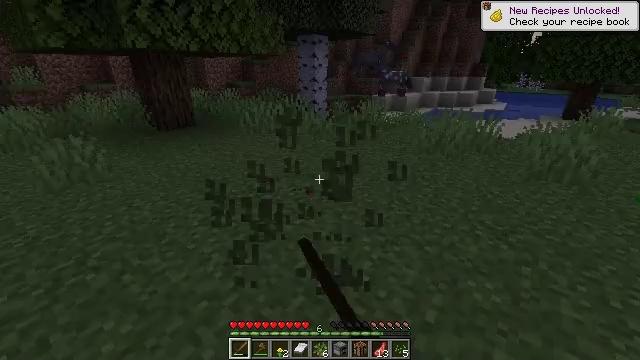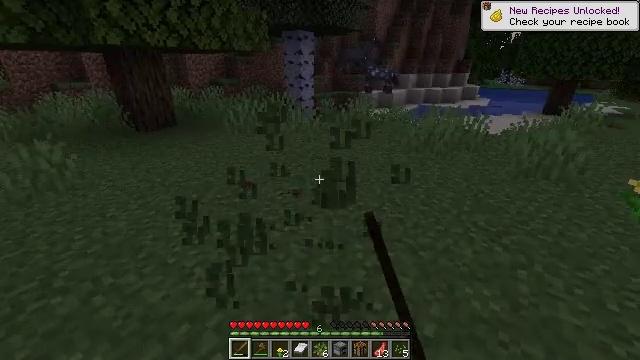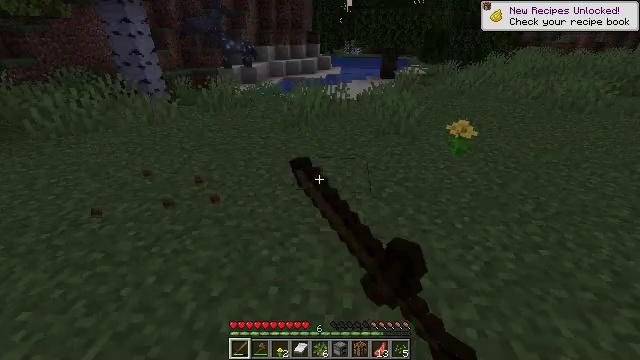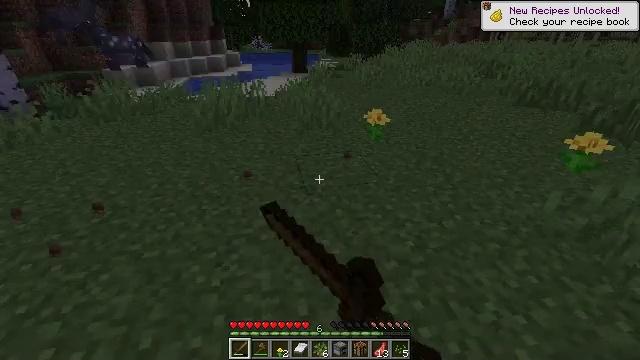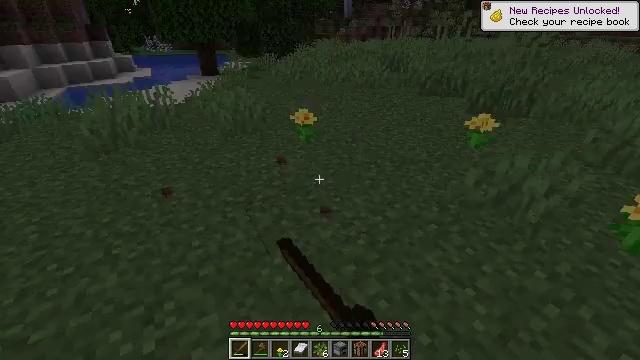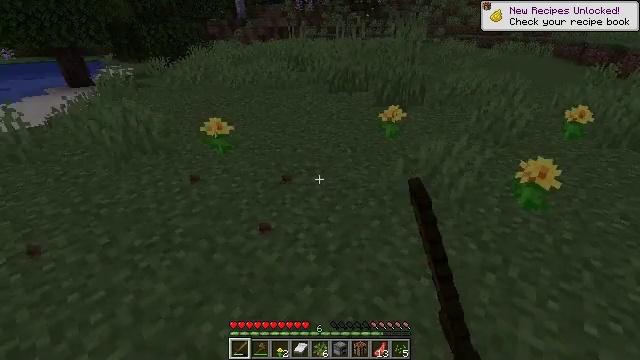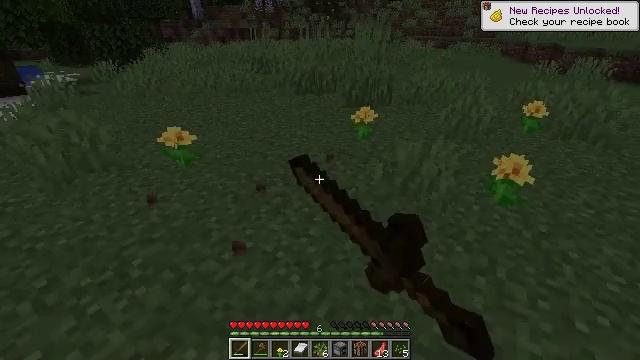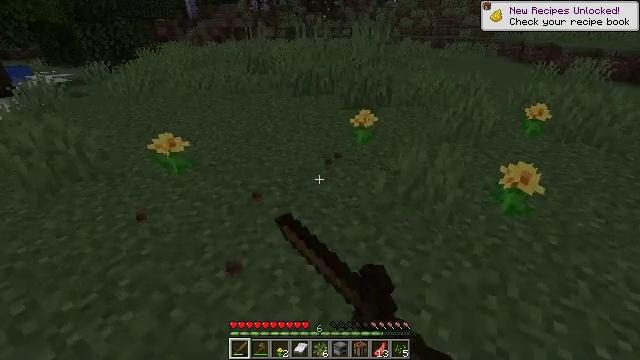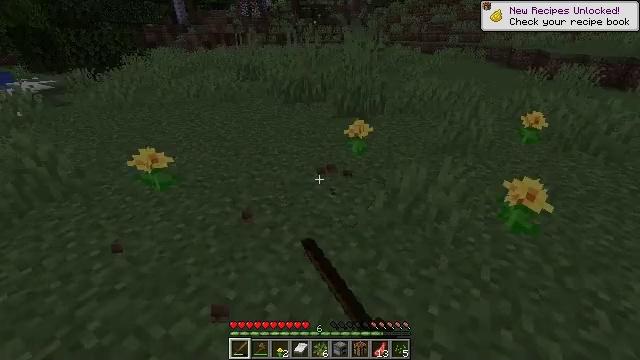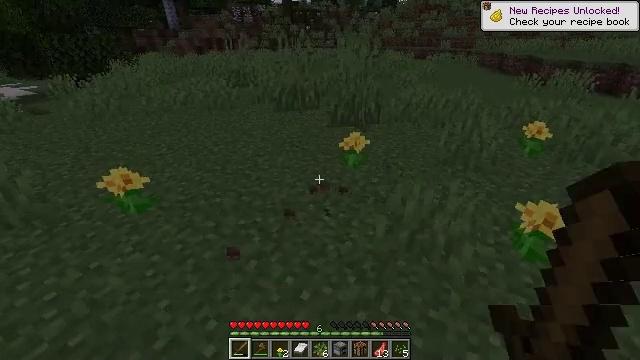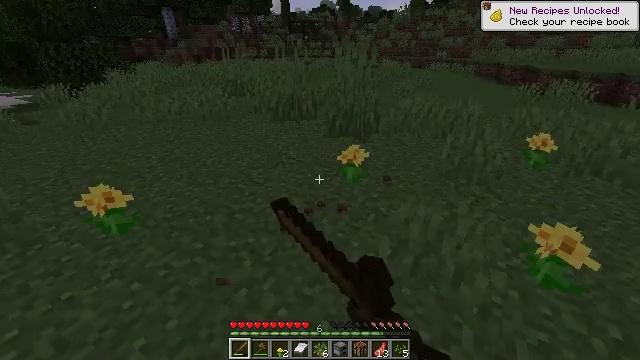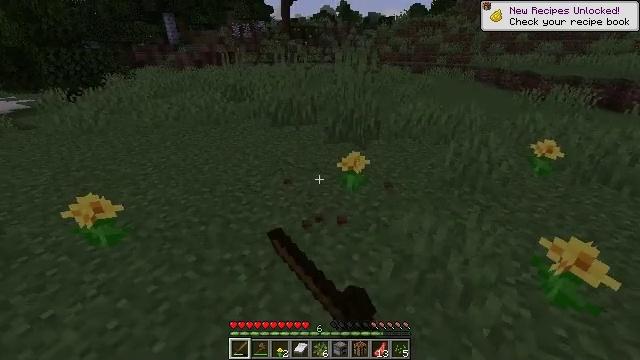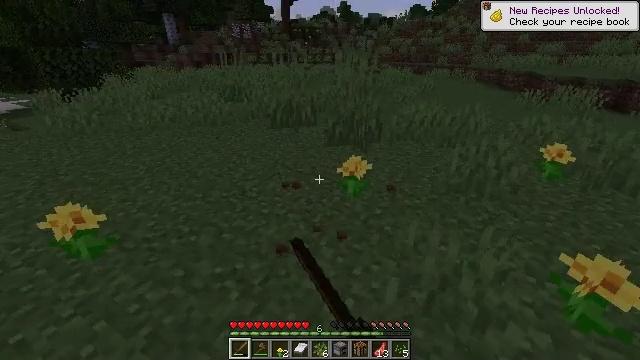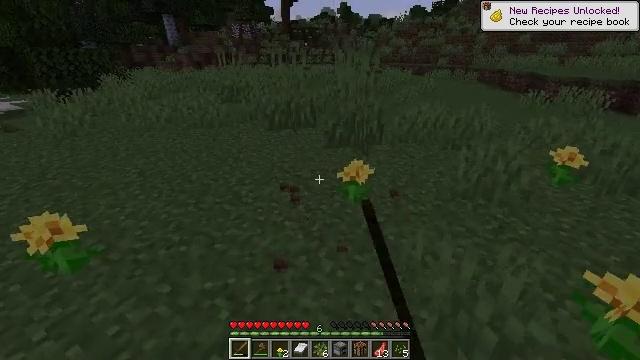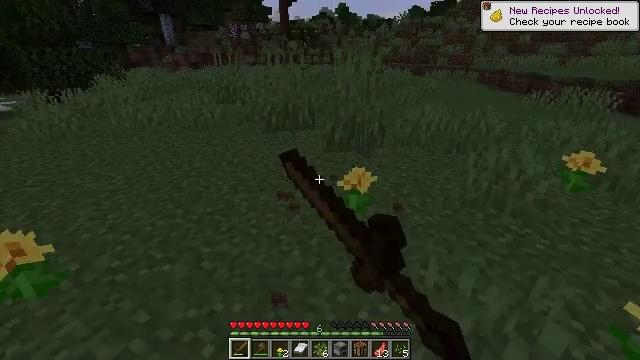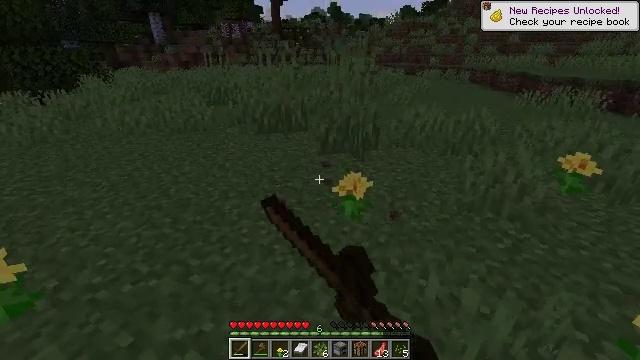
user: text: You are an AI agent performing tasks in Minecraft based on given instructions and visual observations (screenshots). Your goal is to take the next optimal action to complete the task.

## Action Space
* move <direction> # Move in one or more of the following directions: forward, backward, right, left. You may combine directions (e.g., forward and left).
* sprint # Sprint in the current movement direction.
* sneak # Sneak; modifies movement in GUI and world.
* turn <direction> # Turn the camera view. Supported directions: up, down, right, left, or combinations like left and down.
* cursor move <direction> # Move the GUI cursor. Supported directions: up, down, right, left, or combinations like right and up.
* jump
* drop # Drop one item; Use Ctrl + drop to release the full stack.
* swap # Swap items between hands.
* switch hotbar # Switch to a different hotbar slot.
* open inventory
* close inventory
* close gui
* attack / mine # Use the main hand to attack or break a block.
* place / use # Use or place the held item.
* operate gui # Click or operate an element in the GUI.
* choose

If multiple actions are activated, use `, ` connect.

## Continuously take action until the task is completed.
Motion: motion action
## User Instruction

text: Break the dandelion to obtain it.
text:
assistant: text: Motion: move forward, turn right, attack / mine
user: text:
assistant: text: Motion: move forward, turn right and down, attack / mine
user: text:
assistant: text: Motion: move forward, turn right, attack / mine
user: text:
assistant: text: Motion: move forward, turn right, attack / mine
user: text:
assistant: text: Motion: move forward, turn right, attack / mine
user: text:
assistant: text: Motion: move forward, turn right, attack / mine
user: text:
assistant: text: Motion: move forward, attack / mine
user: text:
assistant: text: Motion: move forward, turn right and up, attack / mine
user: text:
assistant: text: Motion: move forward, turn right, attack / mine
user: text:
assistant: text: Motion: move forward, turn up, attack / mine
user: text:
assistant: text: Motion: move forward, attack / mine
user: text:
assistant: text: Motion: move forward, attack / mine
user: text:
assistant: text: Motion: move forward, attack / mine
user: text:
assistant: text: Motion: move forward, attack / mine
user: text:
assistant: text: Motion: move forward, turn right, attack / mine
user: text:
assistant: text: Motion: move forward, turn right, attack / mine
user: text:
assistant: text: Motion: move forward, turn right, attack / mine
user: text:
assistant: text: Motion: move forward, attack / mine
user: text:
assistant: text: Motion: move forward, attack / mine
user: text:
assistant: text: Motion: move forward, attack / mine
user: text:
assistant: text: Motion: attack / mine